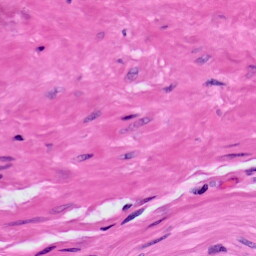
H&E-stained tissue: Prostate